Interaction volume radius: 5 \u00c5
Interaction volume height: 10 \u00c5
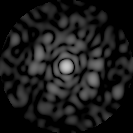
Disorder parameter: 0.8827